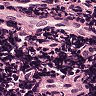
Metastatic tissue present: no